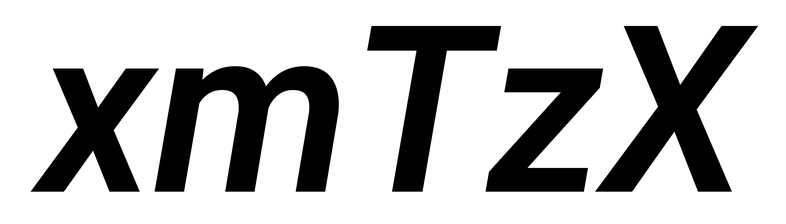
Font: Roboto-Italic_SemiBold_Italic